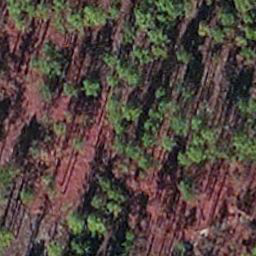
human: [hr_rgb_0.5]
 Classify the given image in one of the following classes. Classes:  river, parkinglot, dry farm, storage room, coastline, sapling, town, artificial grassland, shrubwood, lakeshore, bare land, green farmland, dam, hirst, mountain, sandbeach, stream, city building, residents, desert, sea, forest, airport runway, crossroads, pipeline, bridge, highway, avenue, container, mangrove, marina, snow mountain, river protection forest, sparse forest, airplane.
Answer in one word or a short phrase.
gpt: sapling